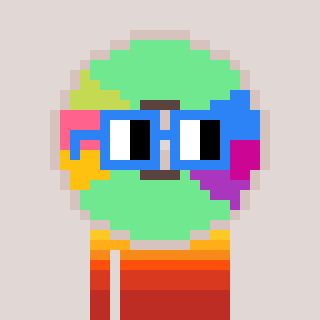
a pixel art character with square blue glasses, a cd-shaped head and a cold-colored body on a warm background